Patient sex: M
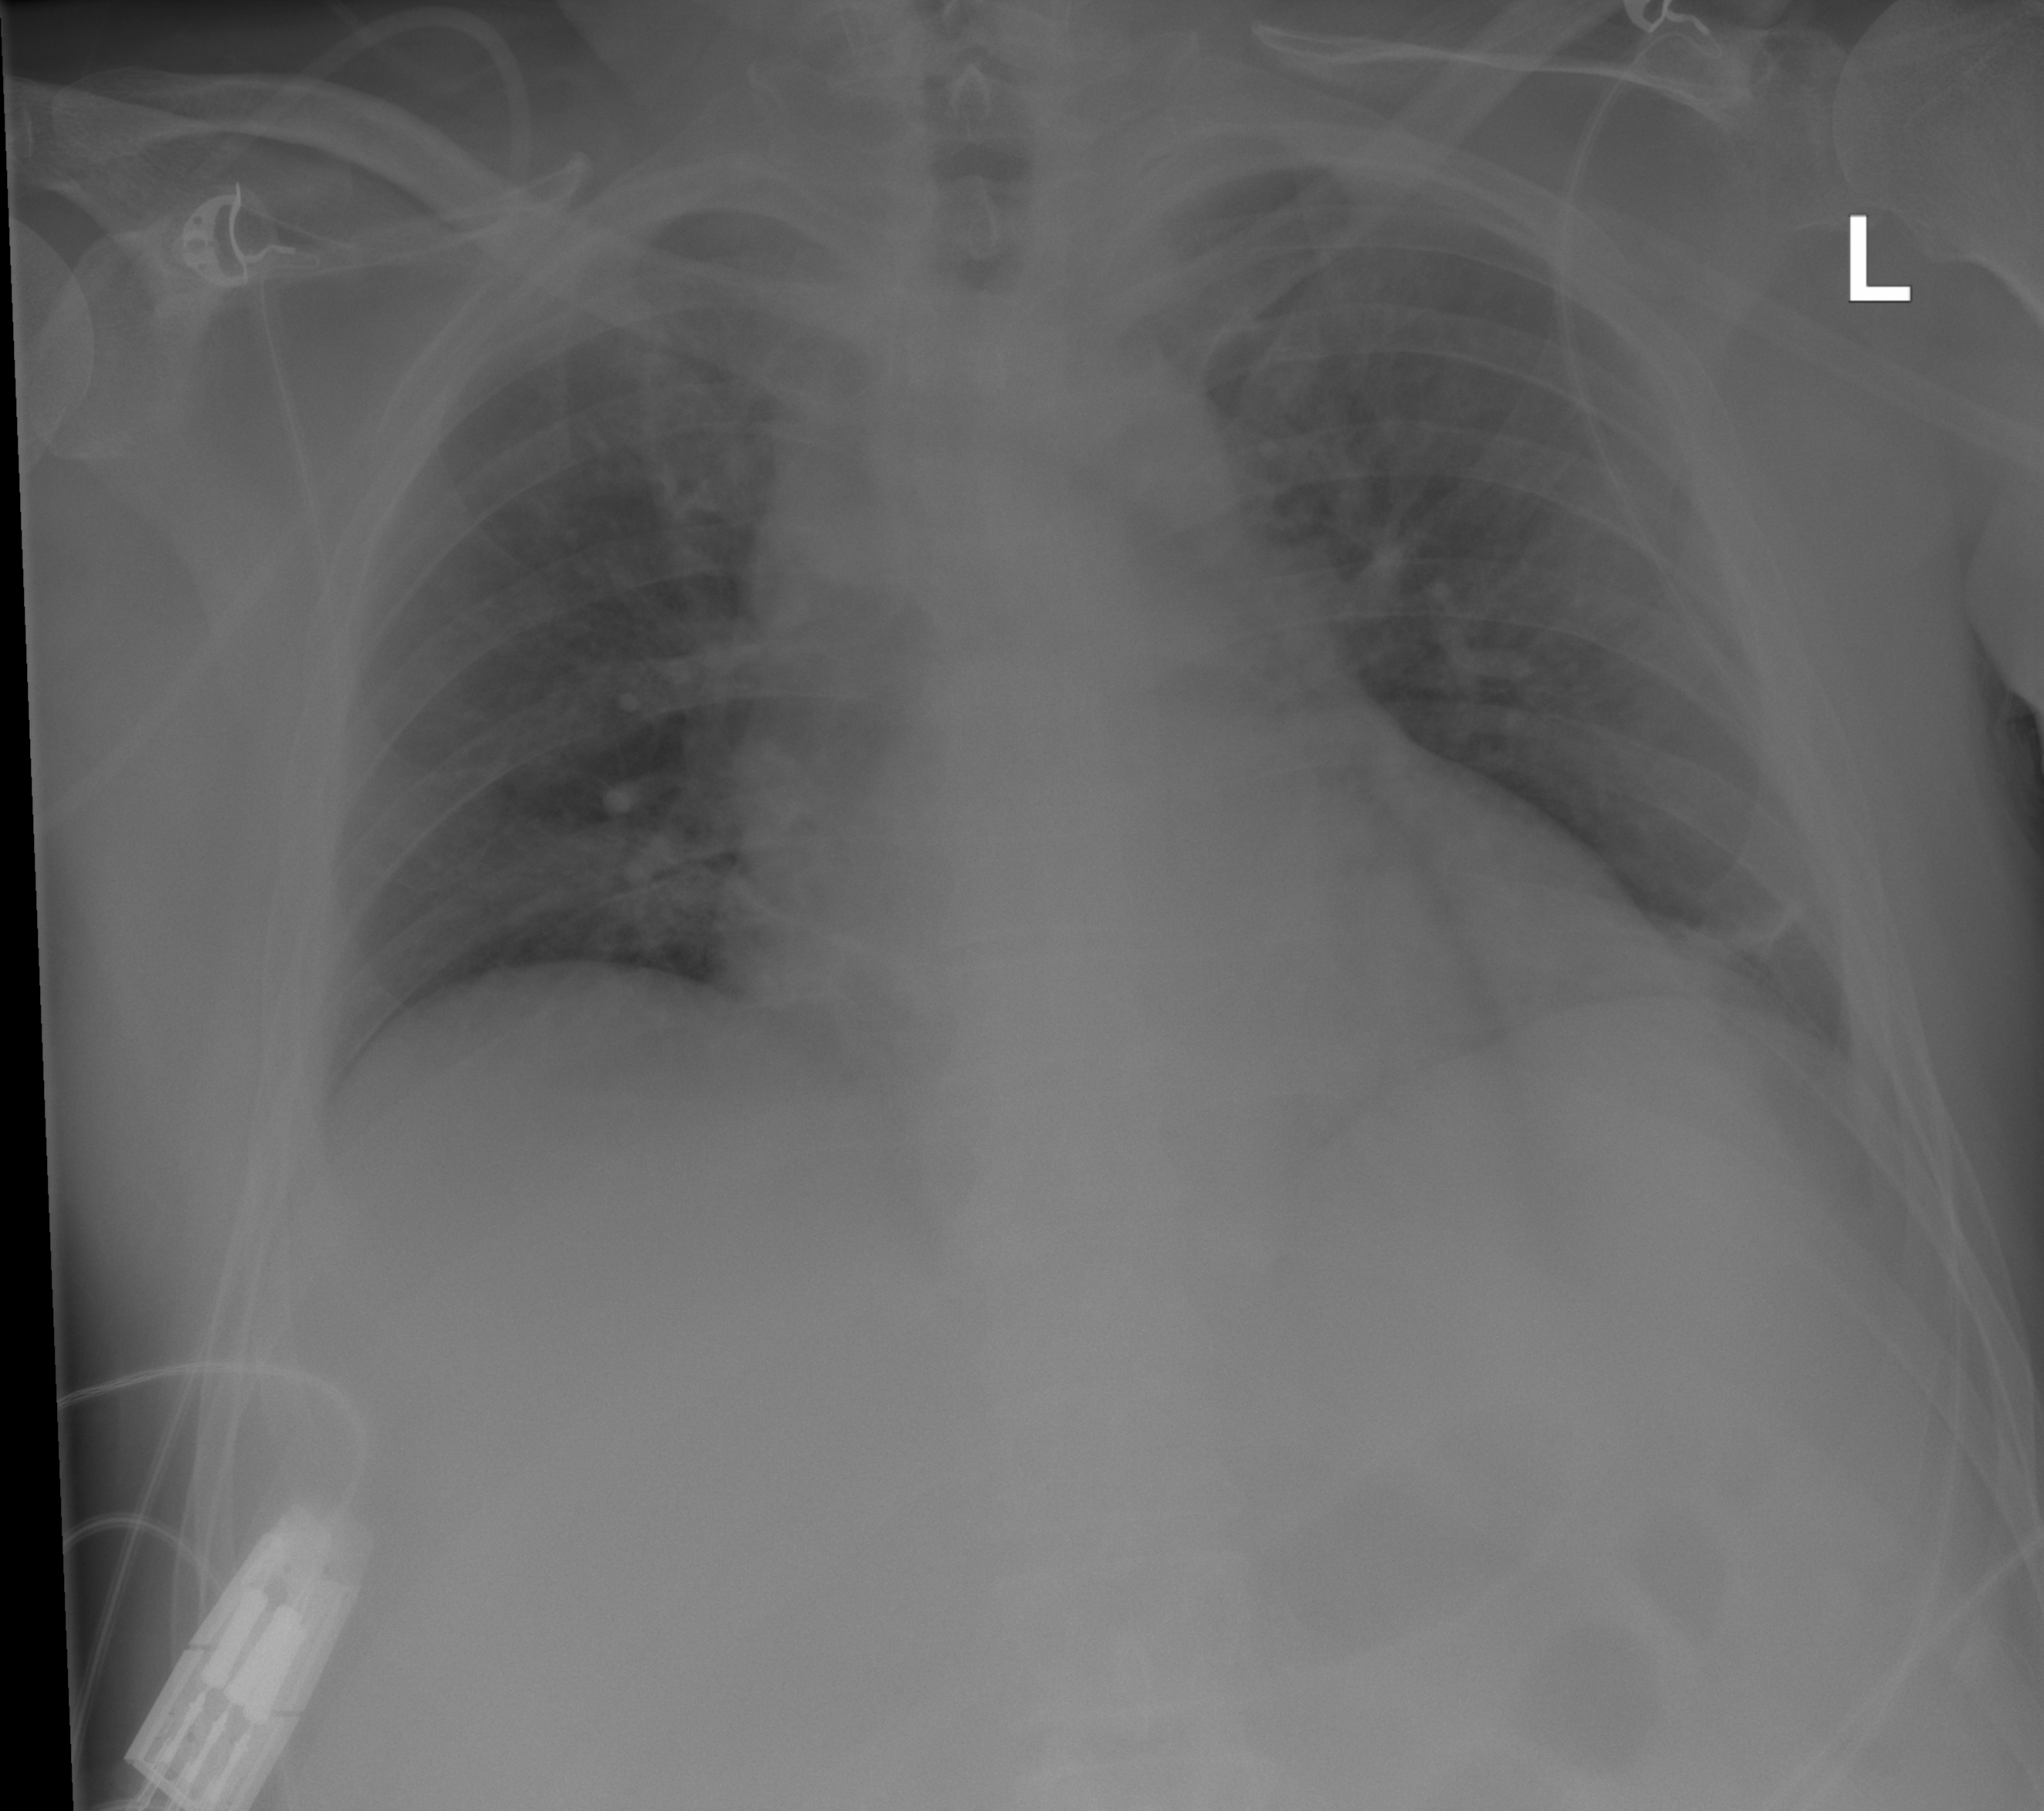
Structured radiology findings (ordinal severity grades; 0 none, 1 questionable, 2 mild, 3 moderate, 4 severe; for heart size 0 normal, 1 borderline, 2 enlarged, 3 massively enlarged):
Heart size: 2
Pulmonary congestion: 0
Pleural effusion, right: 0
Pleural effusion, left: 0
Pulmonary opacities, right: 0
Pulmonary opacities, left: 0
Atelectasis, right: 0
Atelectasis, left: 2